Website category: sports
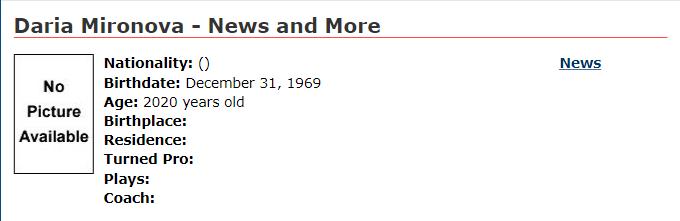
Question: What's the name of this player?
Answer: Daria Mironova

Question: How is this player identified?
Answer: Daria Mironova

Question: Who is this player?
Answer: Daria Mironova

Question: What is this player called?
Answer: Daria Mironova

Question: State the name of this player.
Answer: Daria Mironova

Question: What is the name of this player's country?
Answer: ()

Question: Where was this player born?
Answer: ()

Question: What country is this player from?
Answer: ()

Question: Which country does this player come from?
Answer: ()

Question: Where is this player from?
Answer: ()

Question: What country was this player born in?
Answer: ()

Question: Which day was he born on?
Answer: December 31, 1969

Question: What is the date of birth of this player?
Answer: December 31, 1969

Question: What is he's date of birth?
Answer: December 31, 1969

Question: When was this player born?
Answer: December 31, 1969

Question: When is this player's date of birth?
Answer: December 31, 1969

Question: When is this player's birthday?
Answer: December 31, 1969

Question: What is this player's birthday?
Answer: December 31, 1969

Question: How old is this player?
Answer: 2020 years old

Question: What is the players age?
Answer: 2020 years old

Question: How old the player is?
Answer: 2020 years old

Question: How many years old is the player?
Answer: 2020 years old